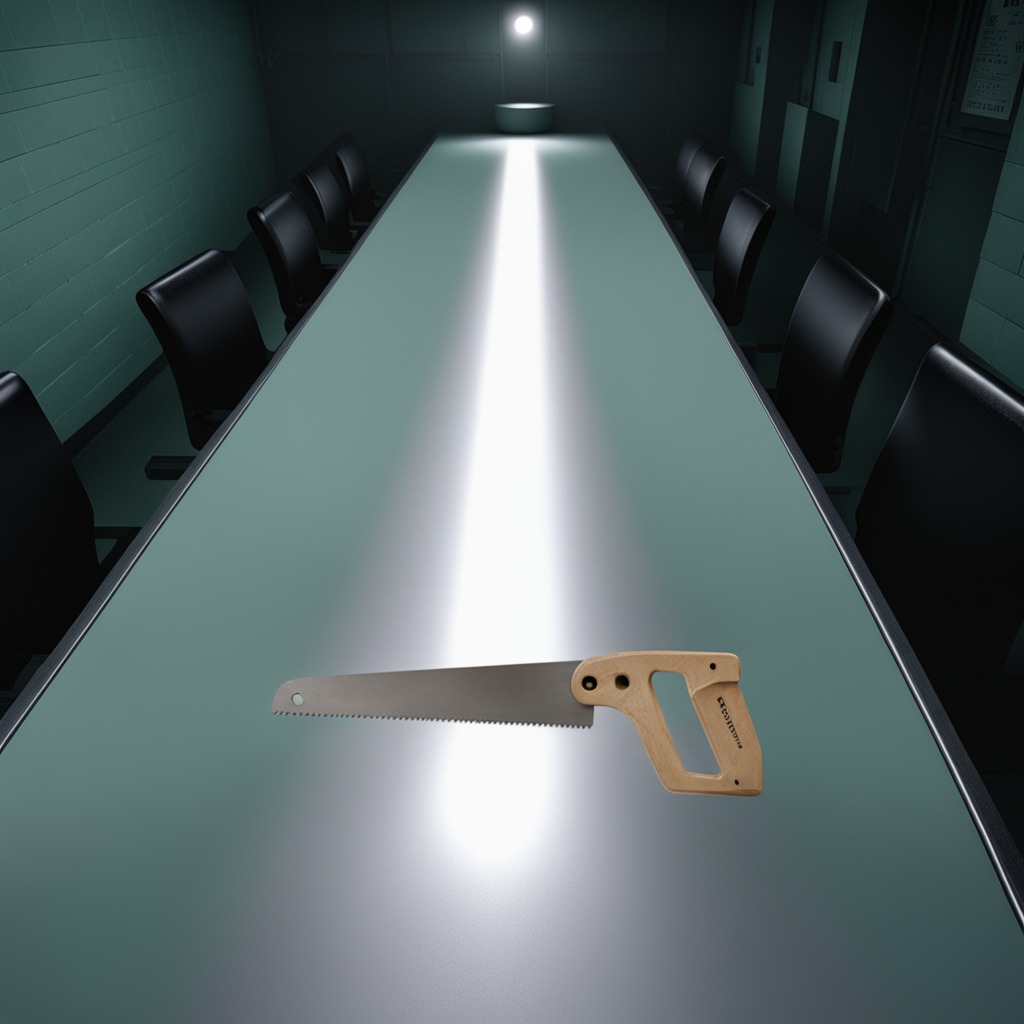
A metal saw lies on the table in the railway signal maintenance room.